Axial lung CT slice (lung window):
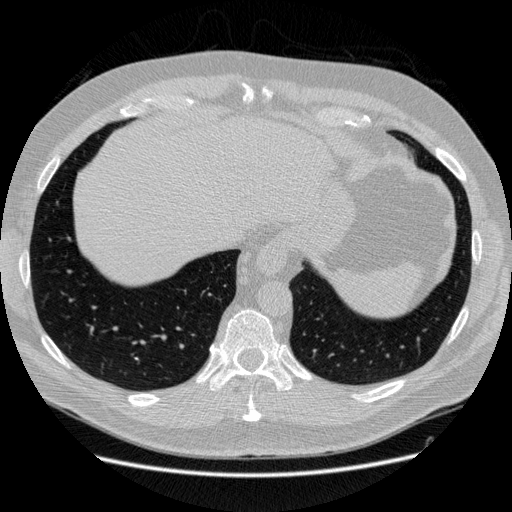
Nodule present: no